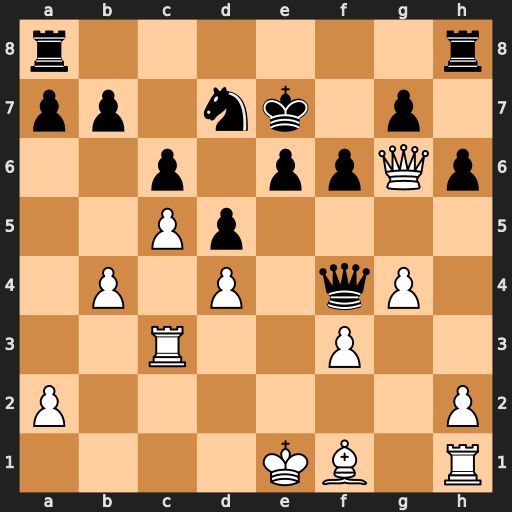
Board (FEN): r6r/pp1nk1p1/2p1ppQp/2Pp4/1P1P1qP1/2R2P2/P6P/4KB1R
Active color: w
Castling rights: K
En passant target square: -
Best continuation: Qxg7+ Ke8 Qxh8+